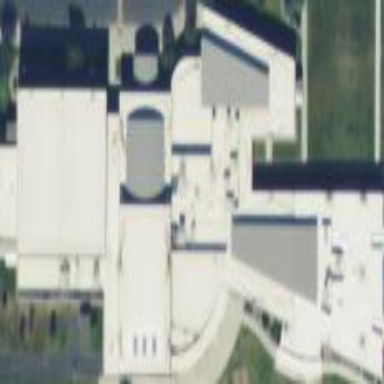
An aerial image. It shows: Building.